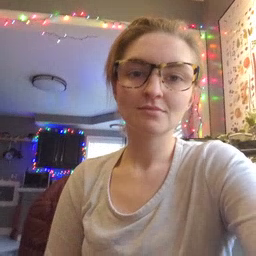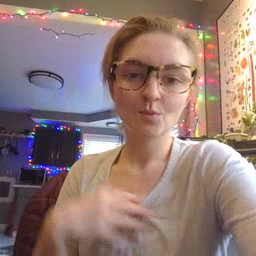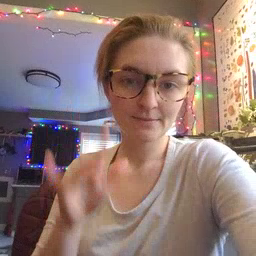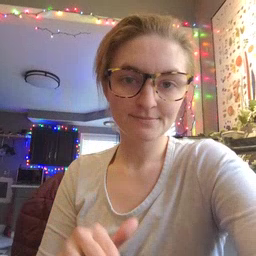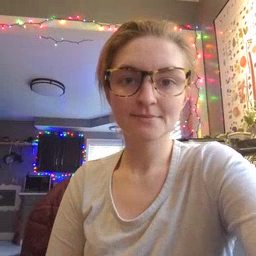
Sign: snow